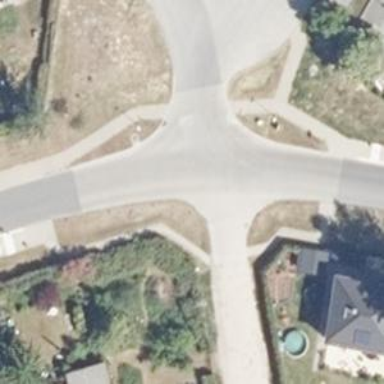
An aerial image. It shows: Residential road with sidewalks on both sides.